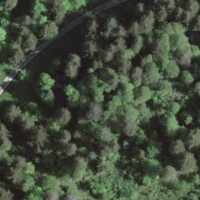
EUNIS habitat code: 43
Species observed at this site:
Scolopax rusticola